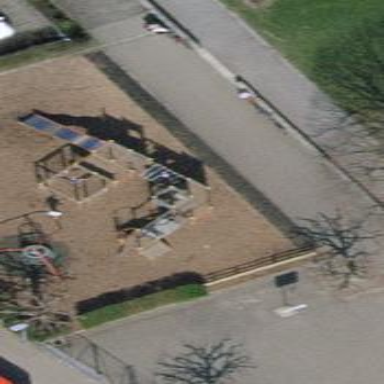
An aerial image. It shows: Playground featuring climbing frame.